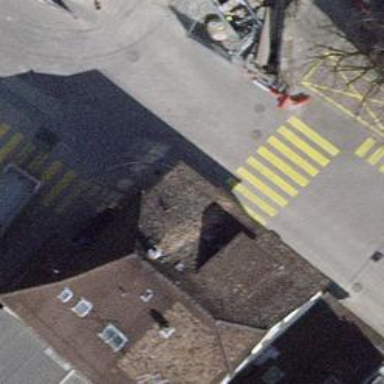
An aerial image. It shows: Zebra crossing on the road.